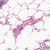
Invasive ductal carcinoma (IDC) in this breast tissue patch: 0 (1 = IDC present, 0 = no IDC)